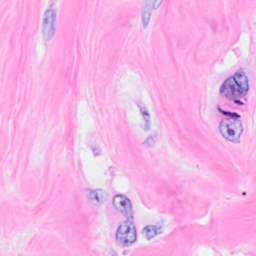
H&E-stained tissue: Breast